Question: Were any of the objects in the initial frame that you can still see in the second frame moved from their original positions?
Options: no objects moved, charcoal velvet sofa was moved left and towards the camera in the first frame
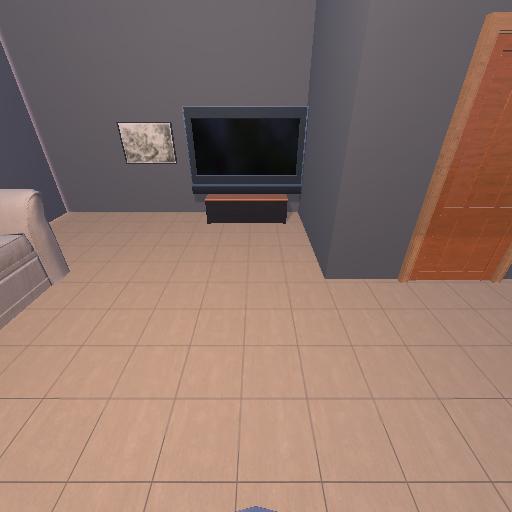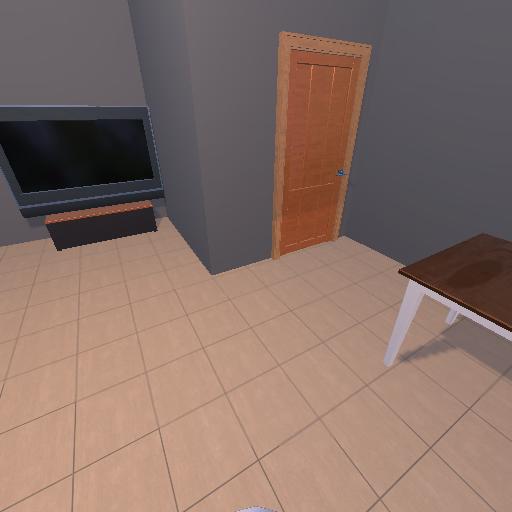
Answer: no objects moved